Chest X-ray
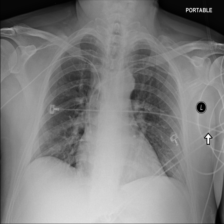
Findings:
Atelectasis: negative
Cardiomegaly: negative
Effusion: negative
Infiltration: negative
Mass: negative
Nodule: negative
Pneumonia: negative
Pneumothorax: negative
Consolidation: negative
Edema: negative
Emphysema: negative
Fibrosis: negative
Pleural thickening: negative
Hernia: negative